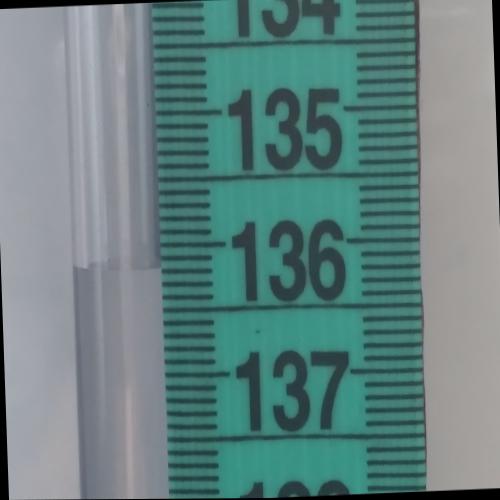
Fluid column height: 136.2 cm